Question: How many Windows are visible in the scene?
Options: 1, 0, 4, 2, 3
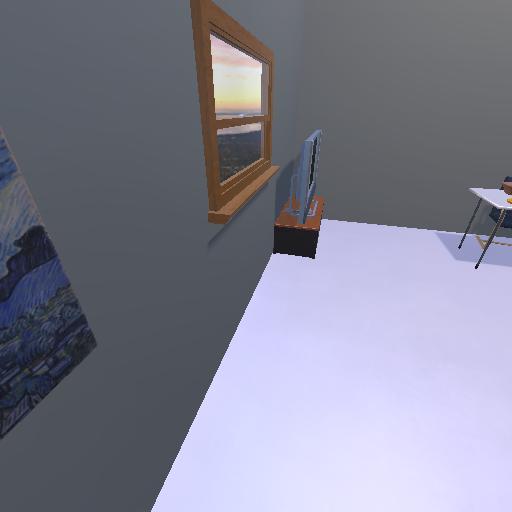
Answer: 1